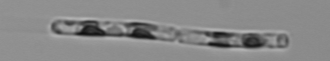
Label: Guinardia_delicatula